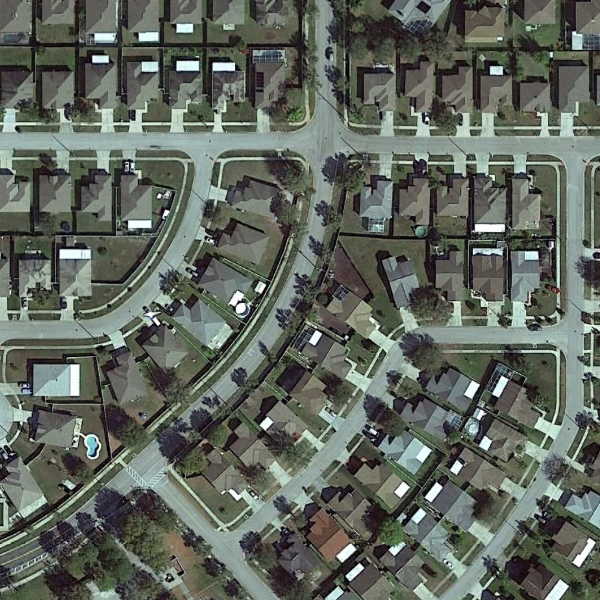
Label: DenseResidential